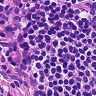
Metastatic tissue present: no